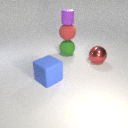
large red rubber sphere above large green rubber sphere